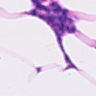
Metastatic tissue present: no